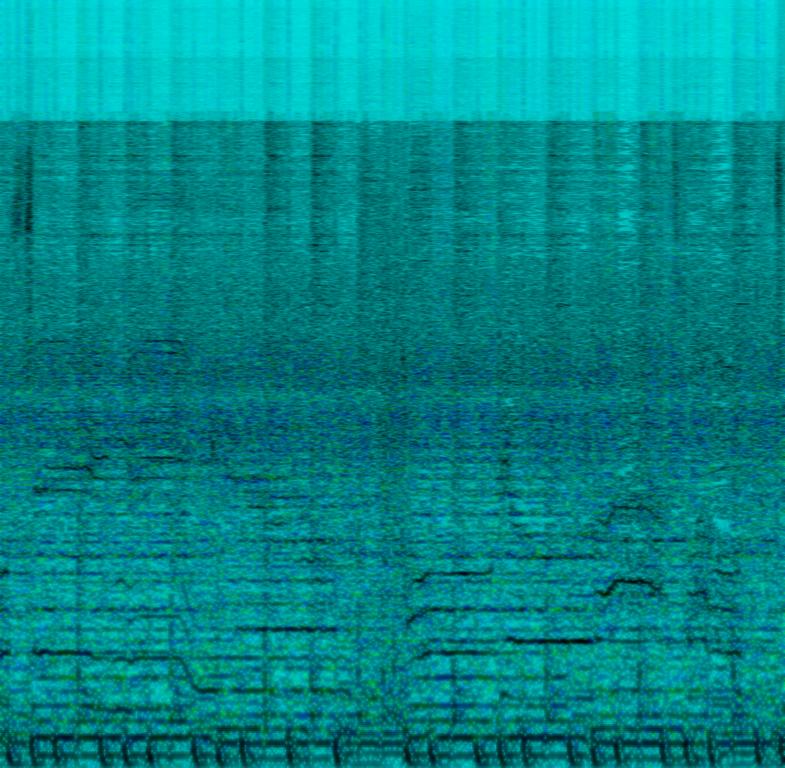
A male singer sings this screaming metal vocal. The song is medium tempo with strong metal drumming, guitar rhythm, groovy bass line and mic feedback tone.The song  is energetic and an adrenaline rush. The song has poor audio quality.